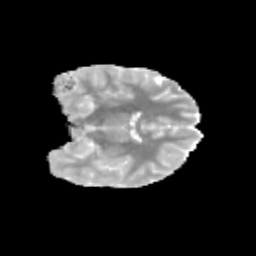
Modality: MD
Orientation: coronal
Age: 12
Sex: female
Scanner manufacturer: siemens
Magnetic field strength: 3 T
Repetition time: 3.8 s
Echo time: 0.07 s